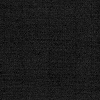
Atmospheric dust classification: dusty